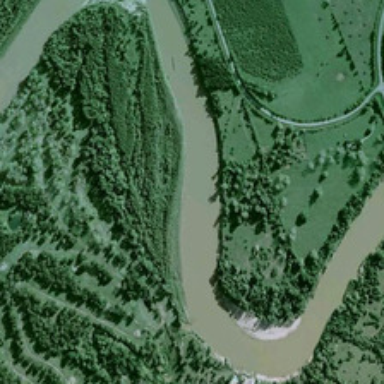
Many green trees are in two sides of a curved gray green river .